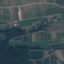
Land use / land cover: PermanentCrop